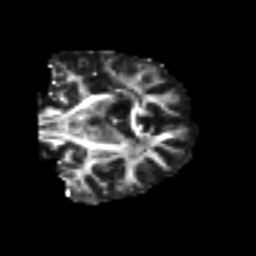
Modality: FA
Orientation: coronal
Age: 53
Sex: female
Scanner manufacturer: siemens
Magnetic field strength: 3 T
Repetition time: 4.999 s
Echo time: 0.07946 s